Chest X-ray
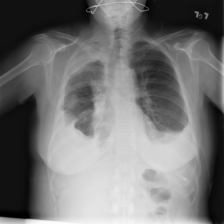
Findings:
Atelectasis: negative
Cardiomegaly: negative
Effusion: positive
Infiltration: negative
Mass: negative
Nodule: negative
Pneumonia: negative
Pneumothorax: negative
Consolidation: negative
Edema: negative
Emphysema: negative
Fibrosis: negative
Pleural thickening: negative
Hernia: negative